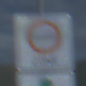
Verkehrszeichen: BeginnUmweltzone
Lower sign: FreistellungVomVerkehrsverbot3
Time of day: Night
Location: Outdoor (Nature)
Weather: PartlyCloudy
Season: NotSpecified
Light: Natural